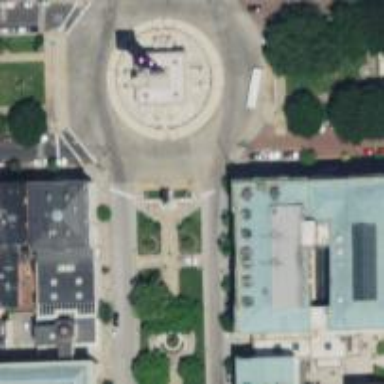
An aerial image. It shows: Historical memorial featuring statue.